Question: The problem is to position dots in certain sectors of a circle starting in the center.

We could use PHP or javascript.
I can imagine a function to mimic a centripetal force. Or maybe some procedure of analytic geometry. Or whatever...
Any idea is welcome.
THX.-
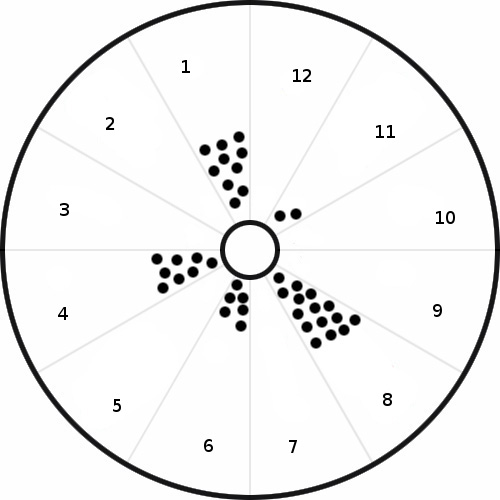
Answer:
The solution that I used is a little complicated. And is not generic. We need calculate certain things manually ($factor (variations of angles) and $dots (amount of dots to draw on certain radius)).
But I want to give the basic ideas for someone else that needs something similar:
.- We use the equation that find a point given:
0.- a center point: ($x0, $y0)
1.- a radius: $r
2.- an angle: $angle
'''
$x = floor($x0 + $r * sin($angle * pi() / 180));
$y = floor($y0 + $r * -cos($angle * pi() / 180));
'''
.-We plot dots (certain amount of dots) changing the radius and the angle
The amount of dots depends of the radius. More radius more dots. We will need define a function that draw dots sector by sector.
.- We need calculate certain things manually ($factor (variations of angles) and $dots (amount of dots to draw on certain radius)). Here it is:
'''
if ($r >= 90) {
$dots = 4;
$factor = 12.1;
}
if ($r >= 100) {
$dots = 4;
$factor = 12.4;
}
if ($r >= 110) {
$dots = 5;
$factor = 8.4;
}
if ($r >= 120) {
$dots = 6;
$factor = 6.2;
}
if ($r >= 130) {
$dots = 7;
$factor = 5.2;
}
if ($r >= 140) {
$dots = 8;
$factor = 4.4;
}
if ($r >= 150) {
$dots = 9;
$factor = 3.8;
}
if ($r >= 200) {
$dots = 10;
$factor = 3.40;
}
if ($r >= 220) {
$dots = 11;
$factor = 3.0;
}
'''
Those are the main ideas to solve this, in this tricky way.
.- Obviously this code (inside a function) must be called inside nested loops (3 in my case)
'''
function plot($sector, $start) {
....
}
'''
$start is the angle from start drawing: 0, 30, 60,..., 330
OK, here is the function. Enjoy:
'''
function plot($sector, $start) {
static $static;
$x0 = 0;
$y0 = 0;
if ( ! isset($static[$sector])) {
/*
* factor: related to the amplitude of the arc on which dots are drawn. (11.1 -> 3.0)
* dots: how many dots draw towards the right. (3 -> 10)
* r: radius in pixels. (60 -> 240)
* jstatic: save last position of dot drawn.
*
*/
$static[$sector]['factor'] = 11.1;
$static[$sector]['dots'] = 4;
$static[$sector]['r'] = 60;
$static[$sector]['jstatic'] = 0;
}
$factor = $static[$sector]['factor'];
$dots = $static[$sector]['dots'];
$r = $static[$sector]['r'];
$jstatic = $static[$sector]['jstatic'];
for ($j = $jstatic; $j < $dots; $j ++ ) {
if ($r >= 90) {
$dots = 4;
$factor = 12.1;
}
if ($r >= 100) {
$dots = 4;
$factor = 12.4;
}
if ($r >= 110) {
$dots = 5;
$factor = 8.4;
}
if ($r >= 120) {
$dots = 6;
$factor = 6.2;
}
if ($r >= 130) {
$dots = 7;
$factor = 5.2;
}
if ($r >= 140) {
$dots = 8;
$factor = 4.4;
}
if ($r >= 150) {
$dots = 9;
$factor = 3.8;
}
if ($r >= 200) {
$dots = 10;
$factor = 3.40;
}
if ($r >= 220) {
$dots = 11;
$factor = 3.0;
}
if ($j == $dots - 1) {
$j = 0;
$jstatic = 0;
// increase radius (by 10 pixels --each dot have 7 pixel of diameter) to the next arc.
$r = $r + 10;
}
// stop if circumference is reached.
if ($r > 240)
break;
$angle = $factor * $j + $start;
// (x, y) is...
$x = floor($x0 + $r * sin($angle * pi() / 180));
$y = floor($y0 + $r * -cos($angle * pi() / 180));
$pos['x'] = $x;
$pos['y'] = $y;
$jstatic ++;
// save all dat by each sector
$static[$sector]['factor'] = $factor;
$static[$sector]['dots'] = $dots;
$static[$sector]['r'] = $r;
$static[$sector]['jstatic'] = $jstatic;
/*
* only for debugging:
* counting how many dots are drawn
static $countDots = 0;
global $countDots;
$countDots++;
*/
return $pos;
}
}
'''